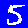
Digit: 5